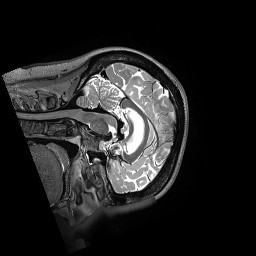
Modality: T2w
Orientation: sagittal
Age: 51
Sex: female